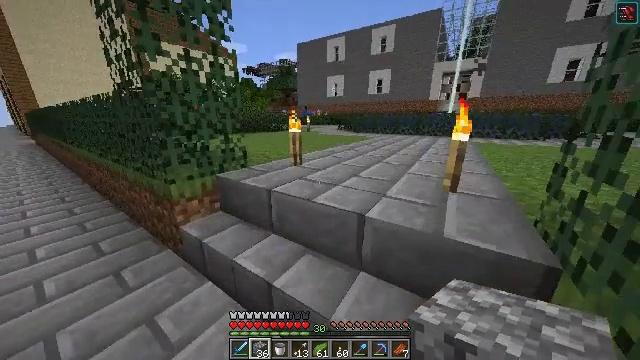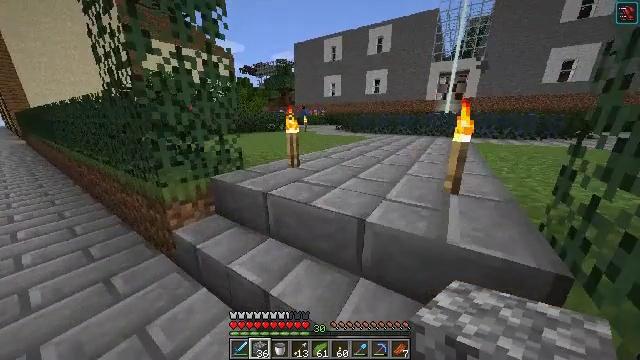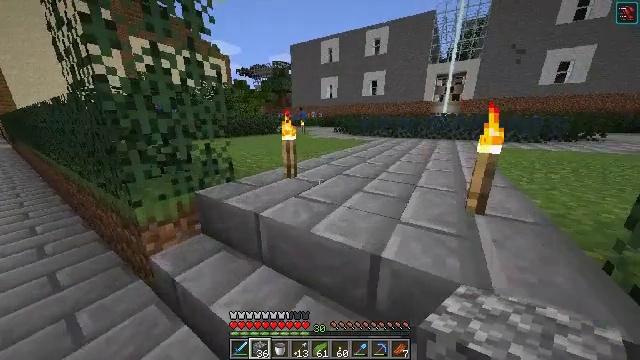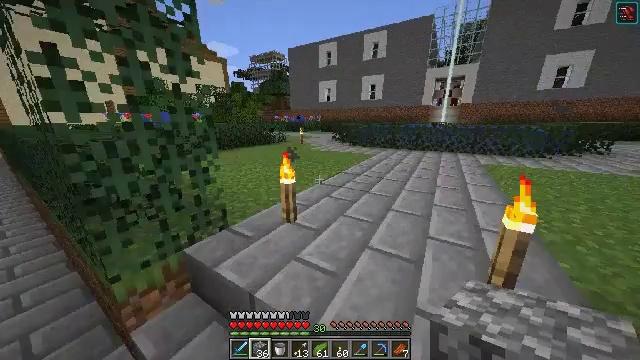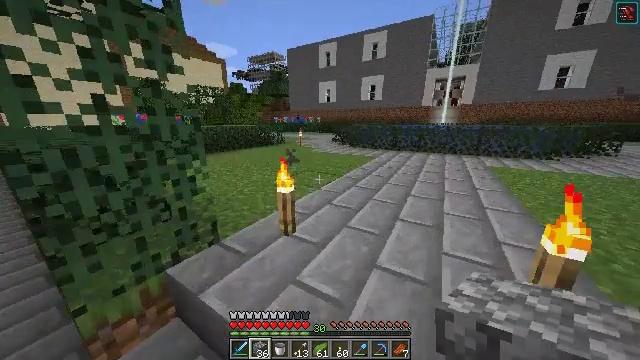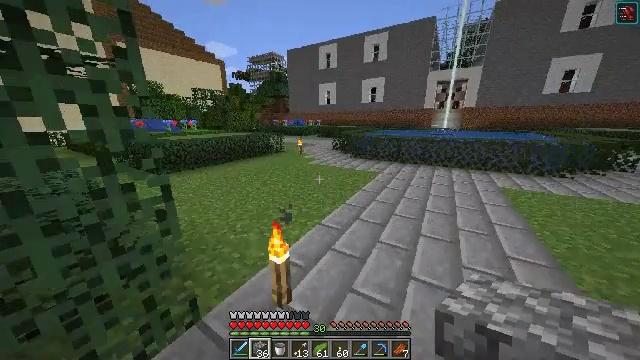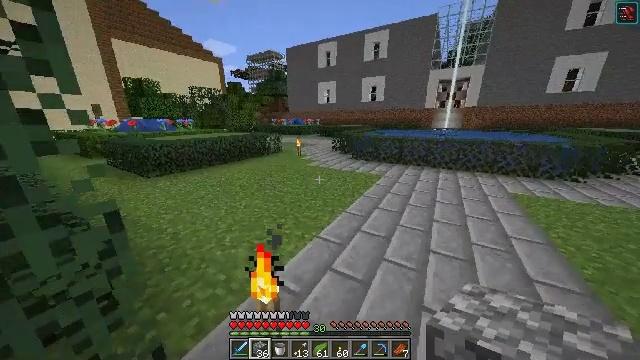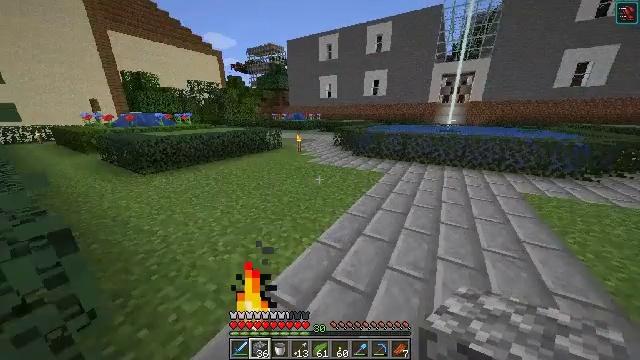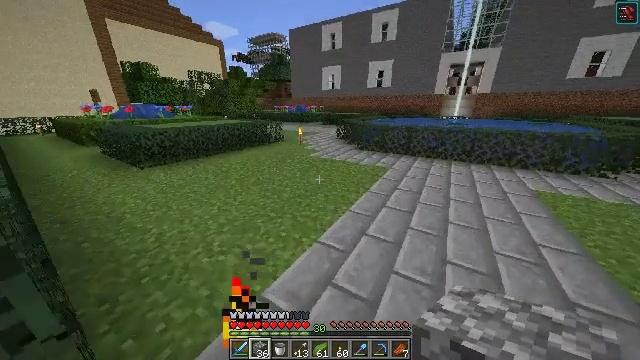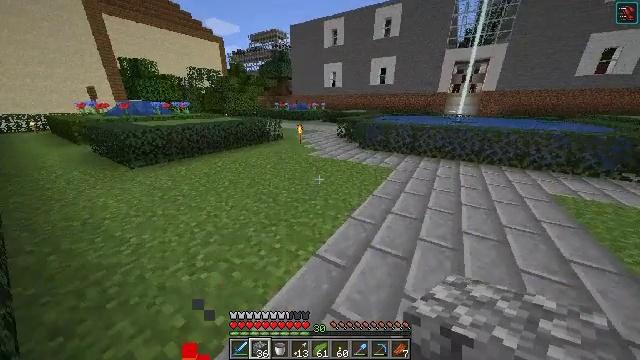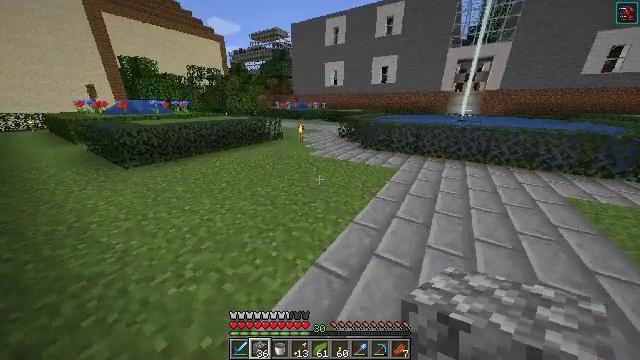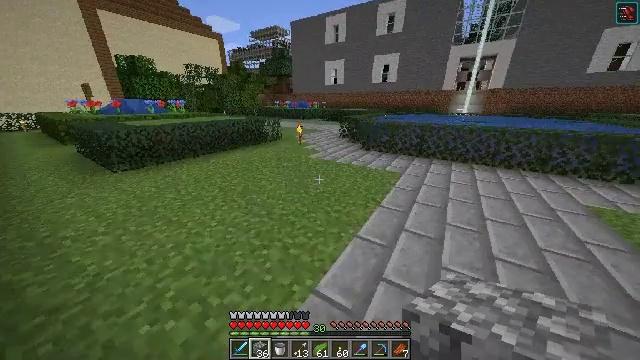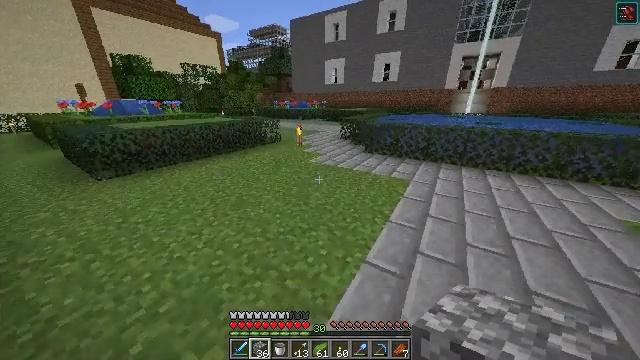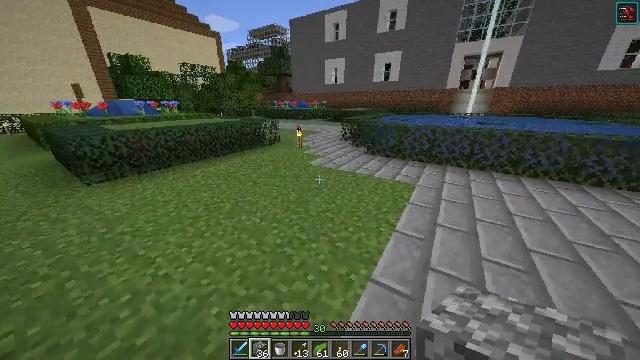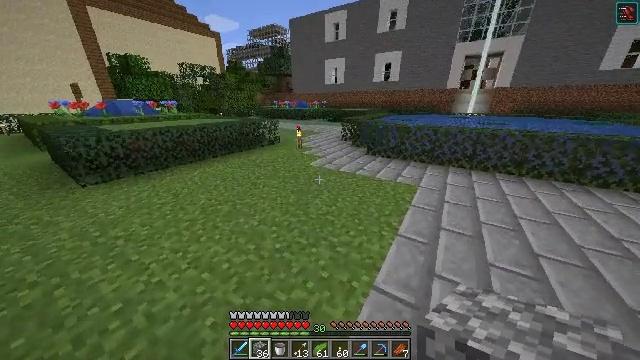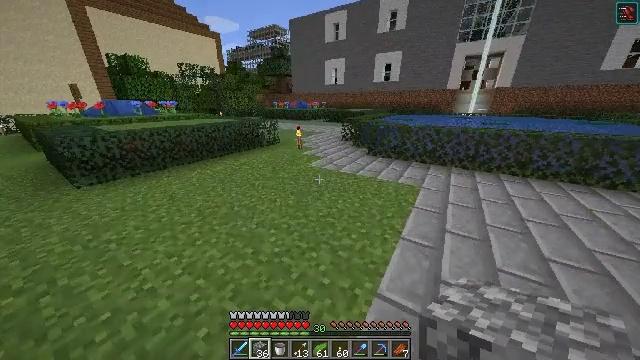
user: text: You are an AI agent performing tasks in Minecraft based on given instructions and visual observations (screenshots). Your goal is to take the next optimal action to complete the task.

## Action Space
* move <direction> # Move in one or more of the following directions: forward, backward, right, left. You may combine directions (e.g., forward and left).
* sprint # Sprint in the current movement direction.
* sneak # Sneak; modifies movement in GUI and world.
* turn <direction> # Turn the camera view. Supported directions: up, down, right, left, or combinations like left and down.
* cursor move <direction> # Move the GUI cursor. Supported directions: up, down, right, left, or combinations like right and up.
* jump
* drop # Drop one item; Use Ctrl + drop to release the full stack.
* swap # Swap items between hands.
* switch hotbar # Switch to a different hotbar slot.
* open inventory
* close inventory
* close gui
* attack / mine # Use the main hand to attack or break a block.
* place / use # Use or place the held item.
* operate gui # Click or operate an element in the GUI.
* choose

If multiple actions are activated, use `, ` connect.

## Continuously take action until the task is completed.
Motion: motion action
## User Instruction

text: Remove the stone slab from the ground.
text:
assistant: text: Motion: move forward
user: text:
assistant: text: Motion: move forward
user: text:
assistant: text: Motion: move forward
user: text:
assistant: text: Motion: move forward
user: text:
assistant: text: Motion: move forward
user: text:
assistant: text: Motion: move forward
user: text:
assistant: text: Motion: move forward, turn down
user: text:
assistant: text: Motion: move forward, turn down
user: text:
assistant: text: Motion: move forward
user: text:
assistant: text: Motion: move forward
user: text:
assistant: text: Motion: move forward
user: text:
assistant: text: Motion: move forward
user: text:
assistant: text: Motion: no_op
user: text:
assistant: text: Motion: no_op
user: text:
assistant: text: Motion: no_op
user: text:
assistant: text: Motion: move forward
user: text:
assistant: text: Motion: move forward
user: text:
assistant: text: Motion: no_op
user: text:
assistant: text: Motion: move forward
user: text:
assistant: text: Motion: move forward
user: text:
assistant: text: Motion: move forward
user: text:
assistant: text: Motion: move forward
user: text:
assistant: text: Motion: move forward
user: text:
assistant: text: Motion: move forward
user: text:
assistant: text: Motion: move forward
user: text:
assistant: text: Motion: move forward
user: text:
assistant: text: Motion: move forward
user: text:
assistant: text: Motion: move forward
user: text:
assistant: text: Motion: move forward
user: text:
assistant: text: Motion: move forward